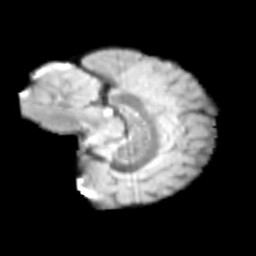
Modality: T2w
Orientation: sagittal
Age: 12
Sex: female
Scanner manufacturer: siemens
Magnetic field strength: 3 T
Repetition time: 3.8 s
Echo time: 0.07 s